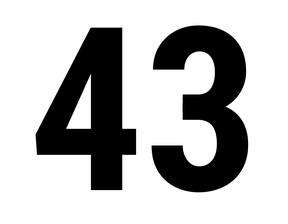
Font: Roboto_Condensed_Bold